【题型】选择题　【知识点】平面几何　【难度】hard
在$\square ABCD$中，对角线$AC$与$BD$交于点$O$，点$E$在$BC$上，点$F$在$CD$上，连接$AE,AF,EF$．下列结论错误的是（ ）

\vspace{0.2cm}
\noindent A．若$EF\parallel BD$，则$\dfrac{CE}{CF}=\dfrac{AD}{AB}$
\noindent B．若$AC\perp BD,AE=AF$，则$EF\parallel BD$
\noindent C．若$\dfrac{CE}{CF}=\dfrac{AD}{AB}$，则$EF\parallel BD$
\noindent D．若$AE\perp BC,AF\perp CD,AE=AF$，则$EF\parallel BD$

\vspace{0.2cm}
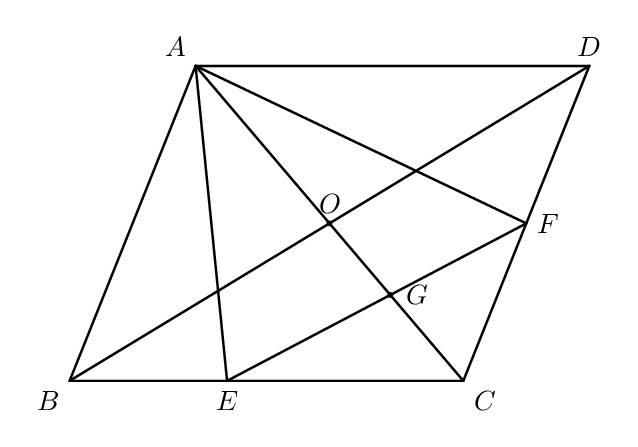
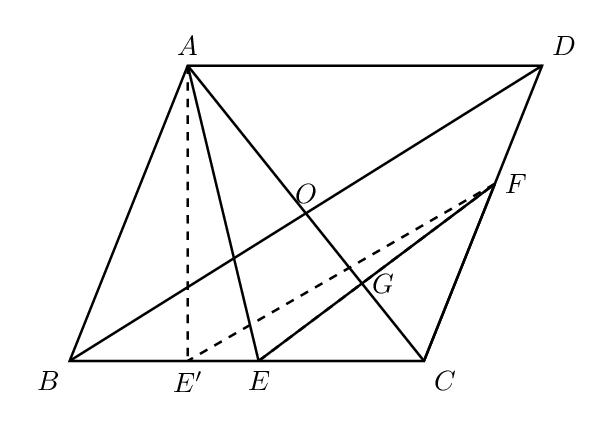
【解答】

\noindent \textbf{【答案】} B

\vspace{0.2cm}
\noindent \textbf{【分析】} 平行线分线段成比例结合平行四边形的对边相等，判断A；先证明四边形$ABCD$是菱形，得到$CB=CD$，分$CE=CF$和$CE\neq CF$，两种情况，判断B，根据平行线分线段成比例的推论，判断C；先证明四边形$ABCD$是菱形，再证明$CE=CF$，得到$\dfrac{CE}{CB}=\dfrac{CF}{CD}$，判断D．

\vspace{0.2cm}
\noindent \textbf{【详解】} 解：如图：

\vspace{0.2cm}
\noindent $\because$四边形$ABCD$是平行四边形，
\noindent $\therefore AD=BC,AB=CD$；
\noindent 若$EF\parallel BD$，则$\dfrac{CE}{CB}=\dfrac{CF}{CD}$，
\noindent $\therefore \dfrac{CE}{CF}=\dfrac{CB}{CD}=\dfrac{AD}{AB}$；故选项A正确，不符合题意；
\noindent 若$AC\perp BD$，则：四边形$ABCD$是菱形；
\noindent $\therefore CB=CD$，
\noindent $\therefore \angle ACE=\angle ACF$，
\noindent 如图，当$AE$与$BC$不垂直时，$BC$上还存在一点$E'$，使$AE'=AF$，

\vspace{0.2cm}
\noindent 假设$CE=CF$，
\noindent 在$\triangle ACE$和$\triangle ACF$中，
\noindent $\begin{cases} CE=CF \\ \angle ACE=\angle ACF, \\ AC=AC \end{cases}$
\noindent $\therefore \triangle ACE\cong\triangle ACF(\text{SAS})$，
\noindent $\therefore AE=AF$，
\noindent $\therefore \dfrac{CE}{CB}=\dfrac{CF}{CD}$，
\noindent $\therefore EF\parallel BD$，
\noindent 而另一点$E'$也满足$AE'=AF$，但$E'F$与$BD$不平行，
\noindent $\therefore EF$与$BD$不一定平行，故B选项错误，符合题意；
\noindent 若$\dfrac{CE}{CF}=\dfrac{AD}{AB}$，则：$\dfrac{CE}{CF}=\dfrac{BC}{CD}$，
\noindent $\therefore \dfrac{CE}{CB}=\dfrac{CF}{CD}$
\noindent $\therefore EF\parallel BD$，故C选项正确，不符合题意；
\noindent 若$AE\perp BC,AF\perp CD,AE=AF$，则：$S_{ABCD}=BC\cdot AF=CD\cdot AF$，
\noindent $\therefore BC=CD$，
\noindent $\therefore$四边形$ABCD$是菱形；
\noindent $\because AC=AC,AE=AF$，$\angle AEC=\angle AFC=90^\circ$，
\noindent $\therefore \triangle AEC\cong\triangle AFC$，
\noindent $\therefore CE=CF$，
\noindent $\therefore \dfrac{CE}{CB}=\dfrac{CF}{CD}$，
\noindent $\therefore EF\parallel BD$，故选项D正确，不符合题意；
\noindent 故选B．

\vspace{0.2cm}
\noindent \textbf{【点睛】} 本题考查平行四边形的性质、全等三角形的判定与性质、菱形的判定与性质、平行线分线段成比例等知识，熟练掌握相关知识点，是解题的关键．